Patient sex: M
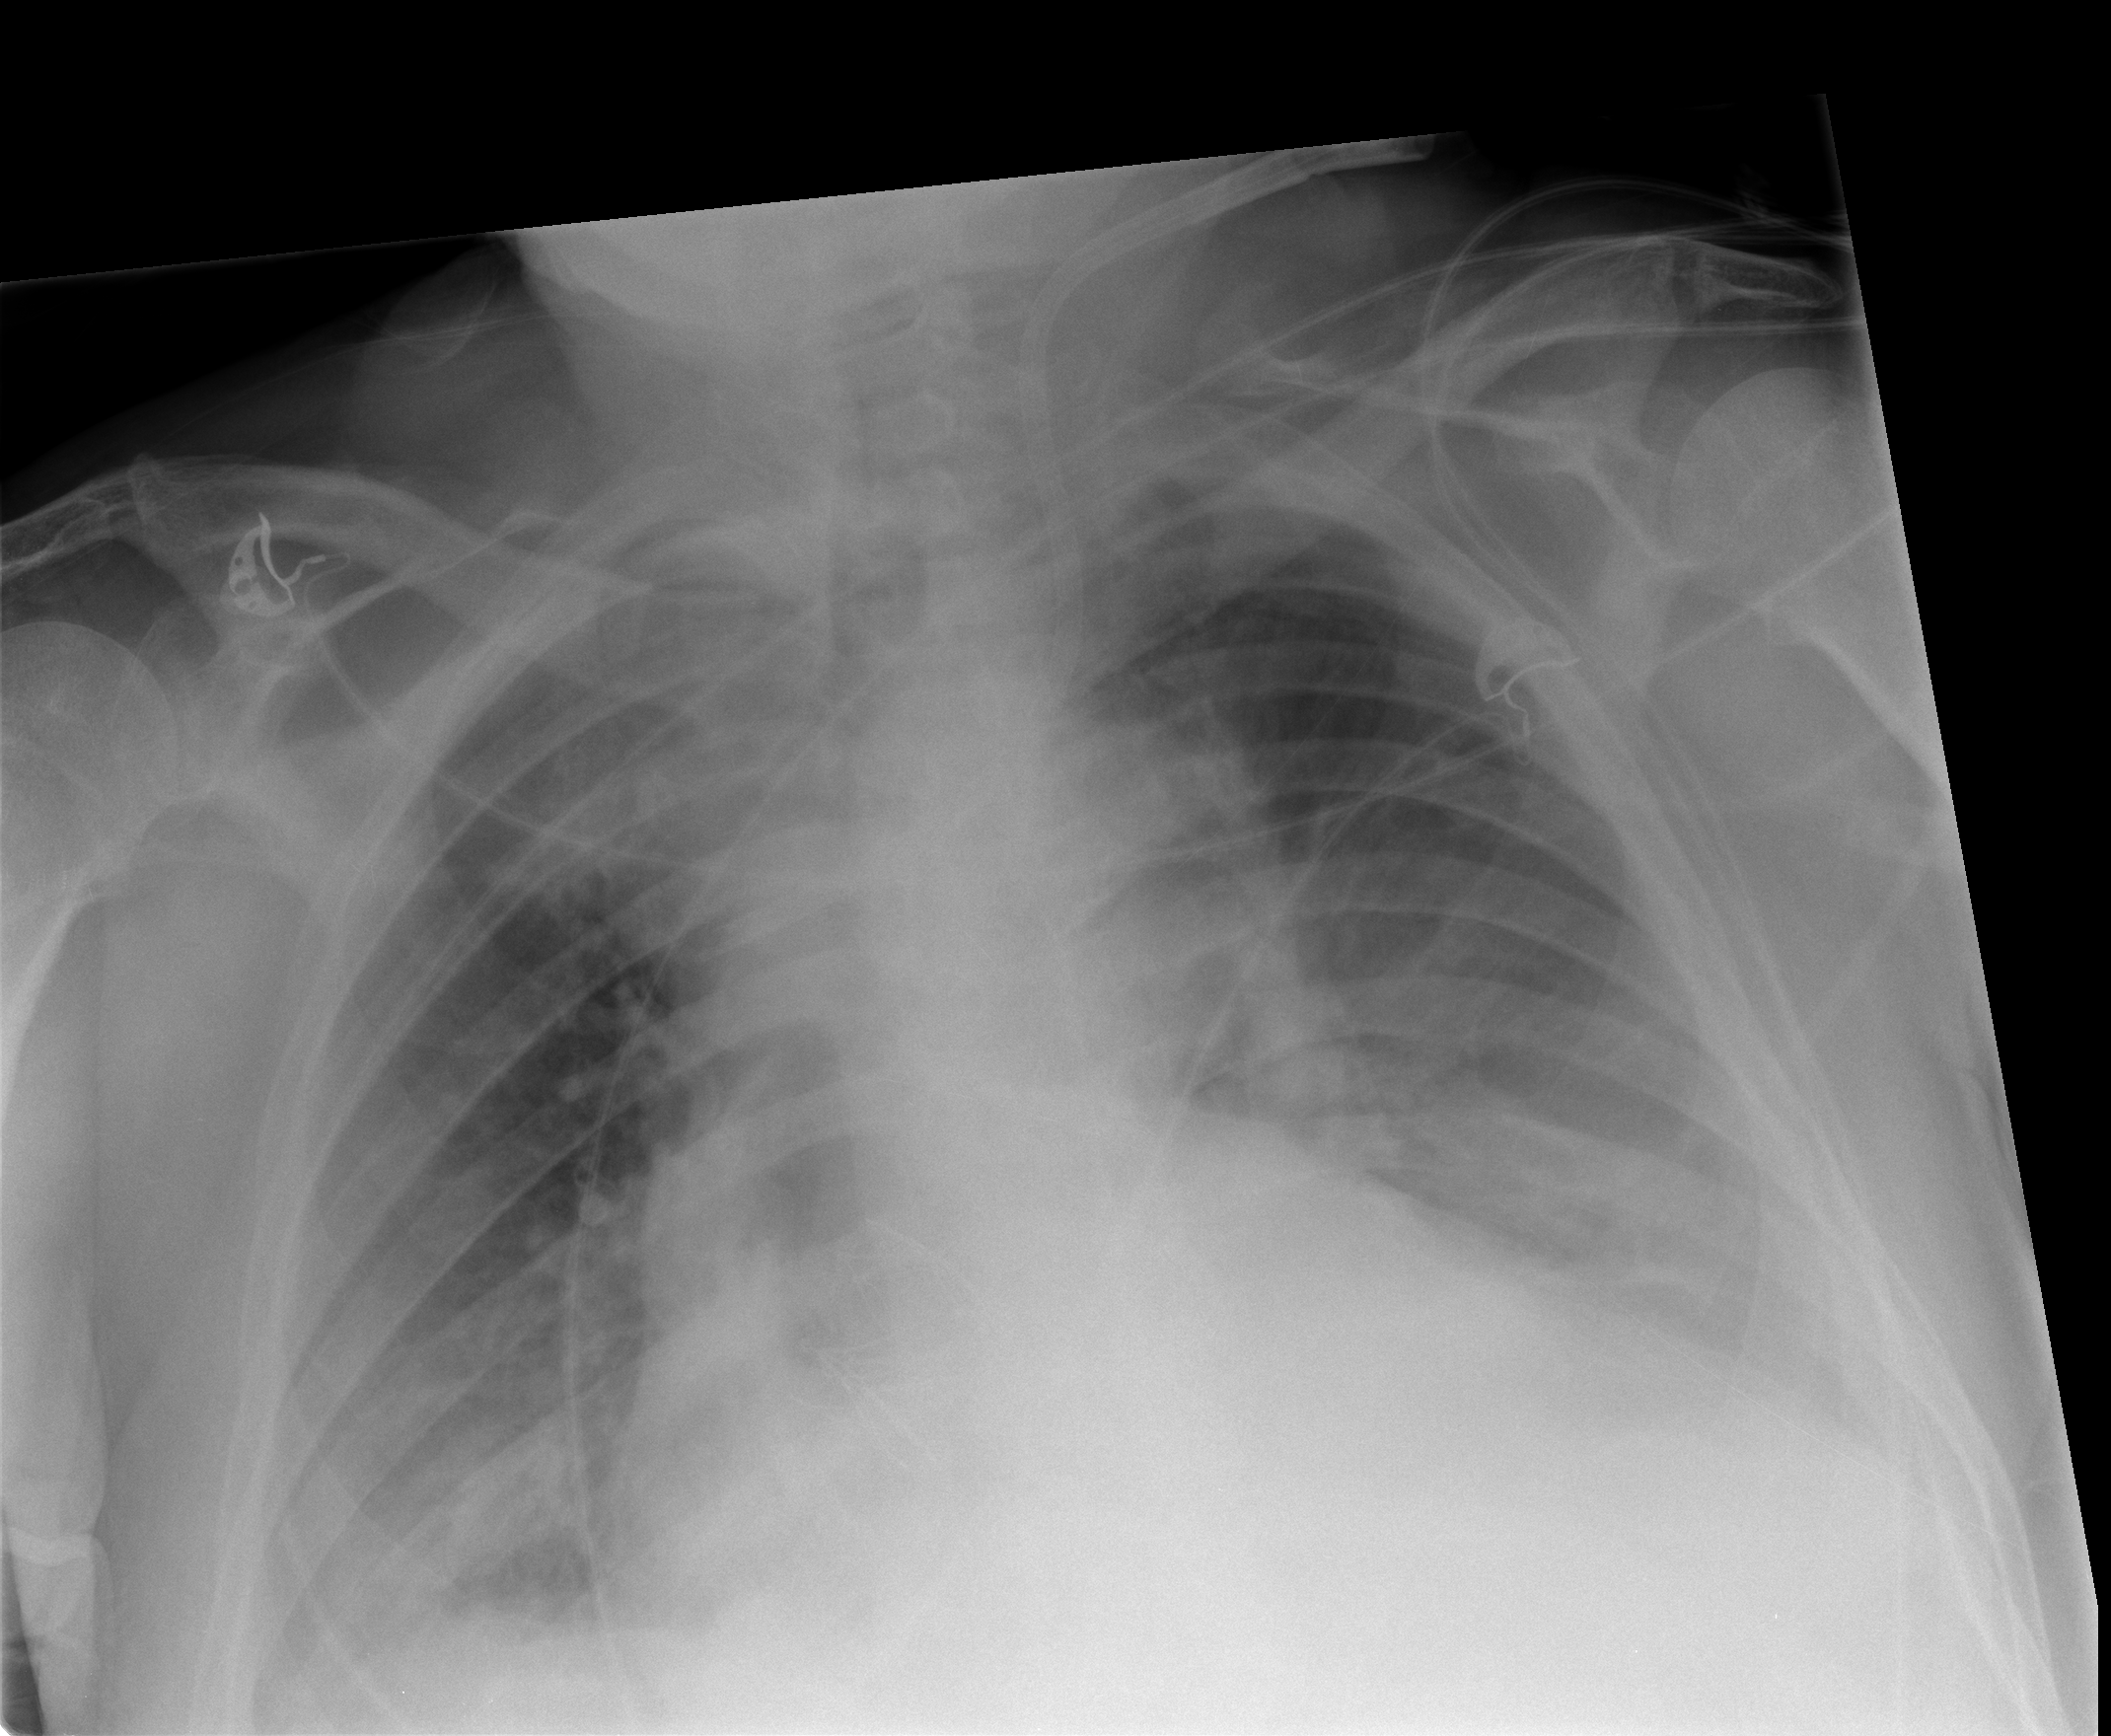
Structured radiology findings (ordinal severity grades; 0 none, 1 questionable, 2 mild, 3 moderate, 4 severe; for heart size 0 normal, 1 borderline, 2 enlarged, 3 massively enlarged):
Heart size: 2
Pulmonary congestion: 2
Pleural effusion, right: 2
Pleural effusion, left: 2
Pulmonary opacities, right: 2
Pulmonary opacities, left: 2
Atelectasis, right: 2
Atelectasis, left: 2